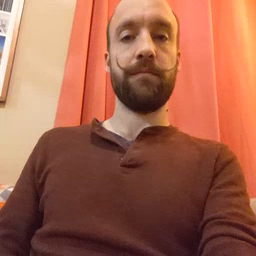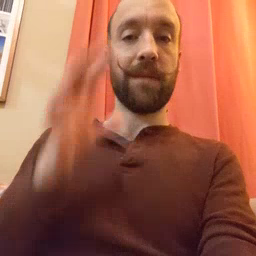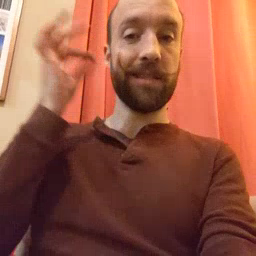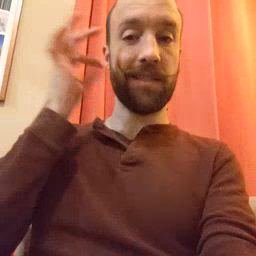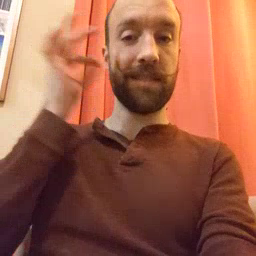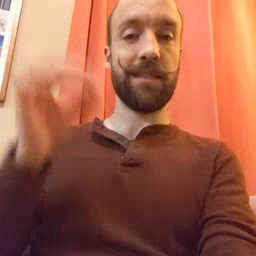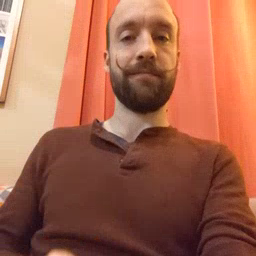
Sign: cat